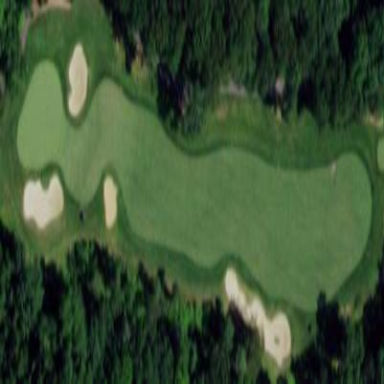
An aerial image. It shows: Heavy rough area on golf course.